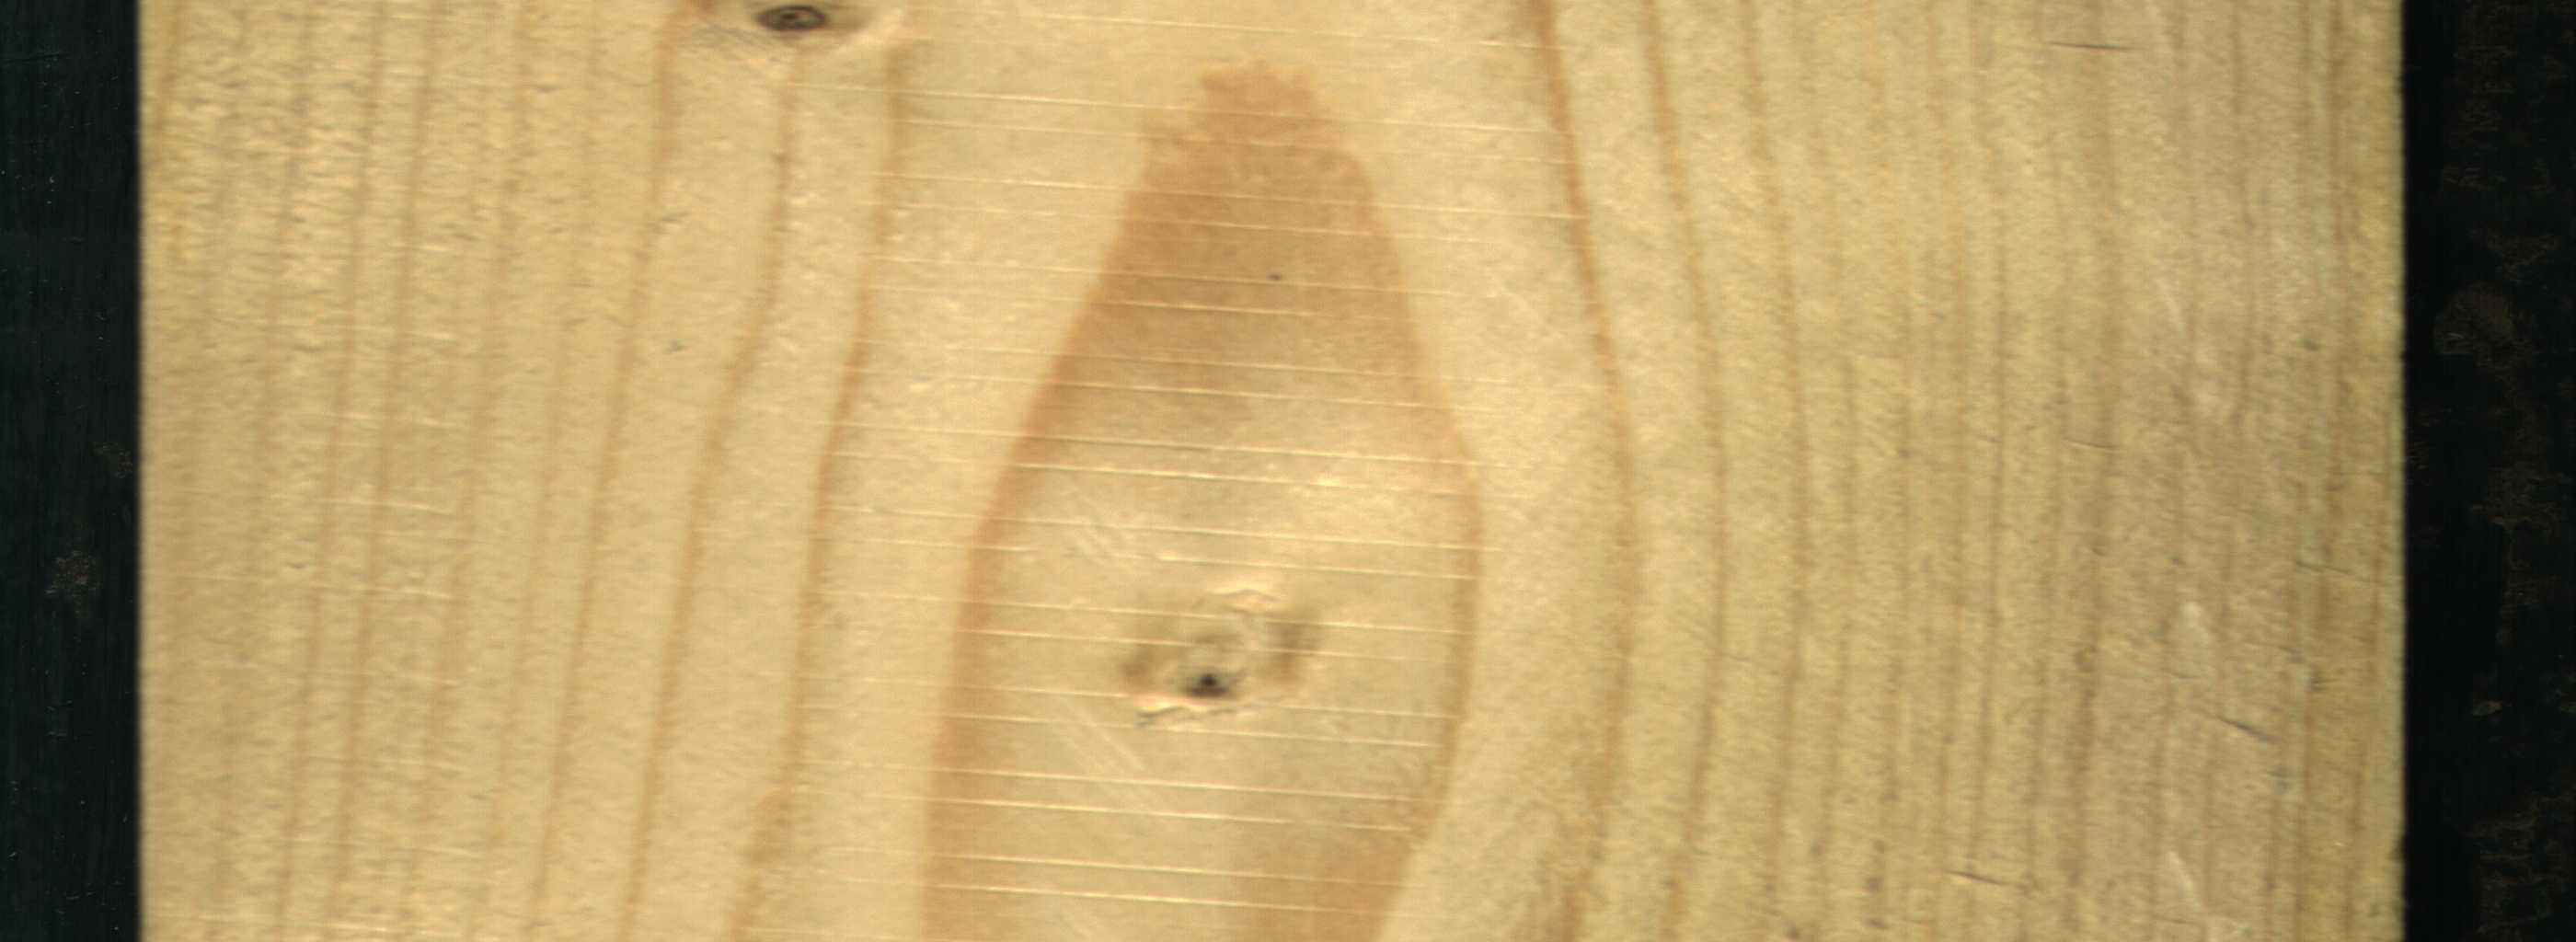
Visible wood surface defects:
Live_Knot
Live_Knot